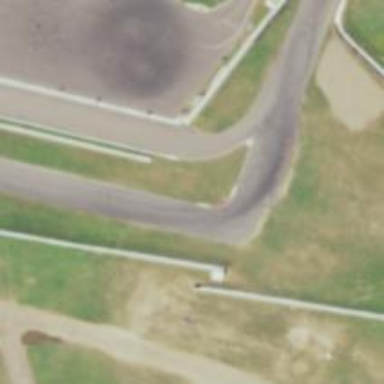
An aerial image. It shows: Raceway for motor sports.